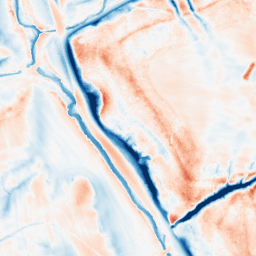
Category: classical
Decomposition family: gaussian_anisotropic
Decomposition parameters: sigma_x: 10
sigma_y: 5
Upsampling method: edge_directed
Upsampling parameters: scale: 4
Upsampling scale: 4